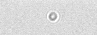
Label: camera_spot